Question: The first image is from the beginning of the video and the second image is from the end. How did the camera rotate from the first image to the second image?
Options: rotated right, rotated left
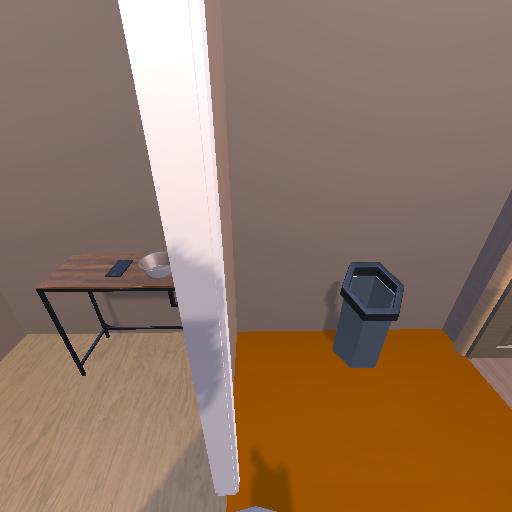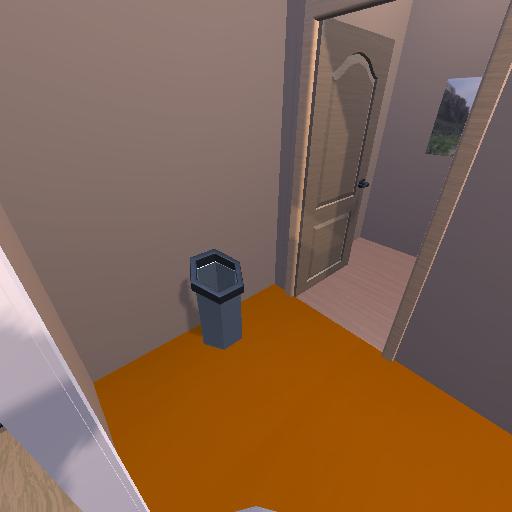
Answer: rotated right